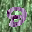
Label: 9